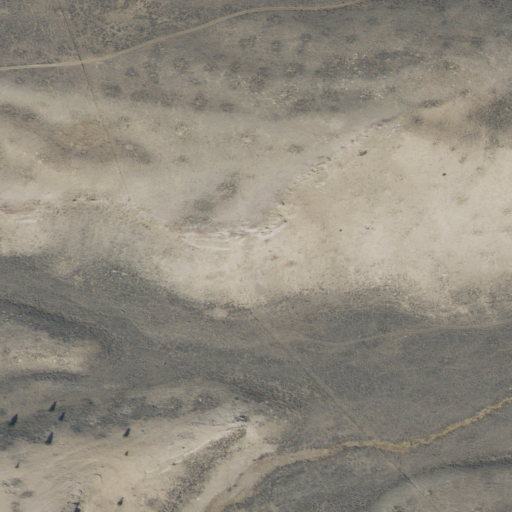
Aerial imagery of valley in Idaho named Bighorn Canyon containing shrub and grassland